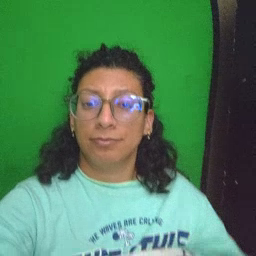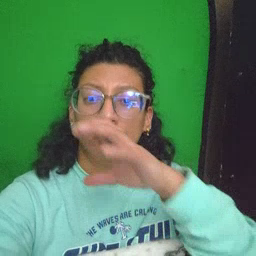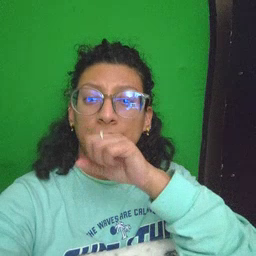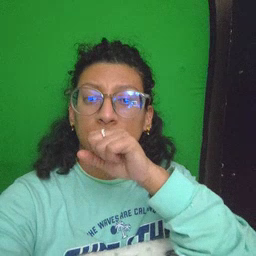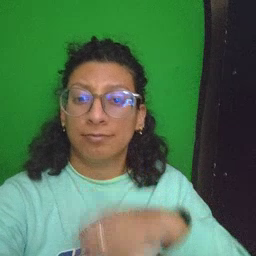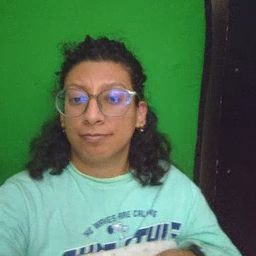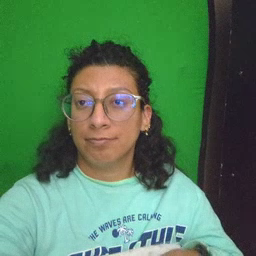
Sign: orange